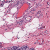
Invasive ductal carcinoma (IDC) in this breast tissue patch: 0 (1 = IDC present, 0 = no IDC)